Question: I am using google analytics reporting api, from <URL>
I get the quota as below:
> 50,000 requests per project per day, which can be increased.
10 queries per second (QPS) per IP.
Is this quota for free? From my developer console, i got reminder.

I don't understand what's the $300 in credit mean. Dose it mean i need to pay $300 after my free trail? Thanks
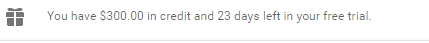
Answer: The Google Analytics API is free to use. You don't have to pay for using it. If you run out of <URL> you can request an increase on the 50000 requests a day. I recommend requesting the increase when you are using around 80% of your current quota because it can take sometime to get the increase. You don't have to pay for the increase.
Your $300 credit can be used for other Google offerings like cloud servers and stuff.